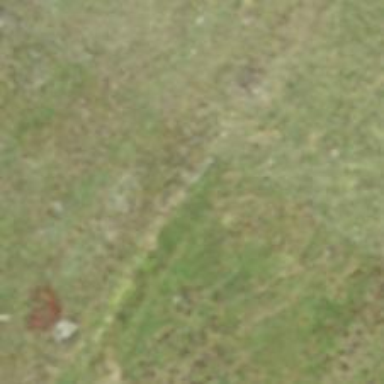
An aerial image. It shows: Path.